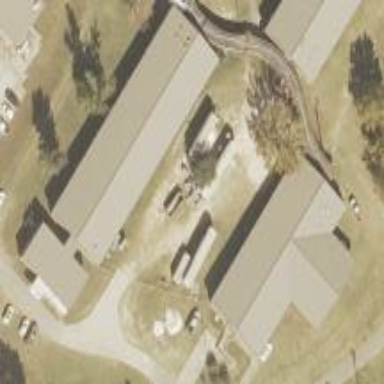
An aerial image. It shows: School building.